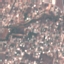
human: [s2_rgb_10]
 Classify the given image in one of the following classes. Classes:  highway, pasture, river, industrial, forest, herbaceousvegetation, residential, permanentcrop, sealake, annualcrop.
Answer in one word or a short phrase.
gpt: Residential